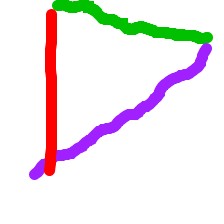
Shape: triangle